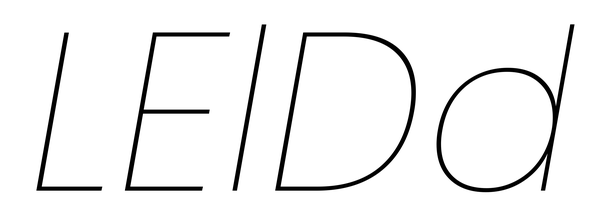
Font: Poppins-ThinItalic